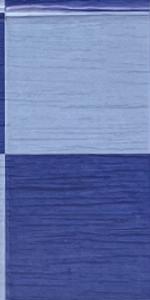
Label: Empty